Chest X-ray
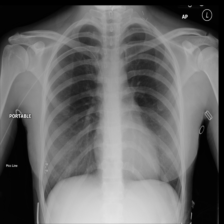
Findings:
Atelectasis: negative
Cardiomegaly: negative
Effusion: negative
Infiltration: negative
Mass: negative
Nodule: negative
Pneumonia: negative
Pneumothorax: negative
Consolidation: negative
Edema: negative
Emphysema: negative
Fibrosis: negative
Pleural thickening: negative
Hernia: negative